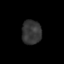
Tissue: skin
Cell type: Epithelial cells
Senescence score: 0.2852
Nuclear area (px): 459
Mean DAPI intensity: 53.309